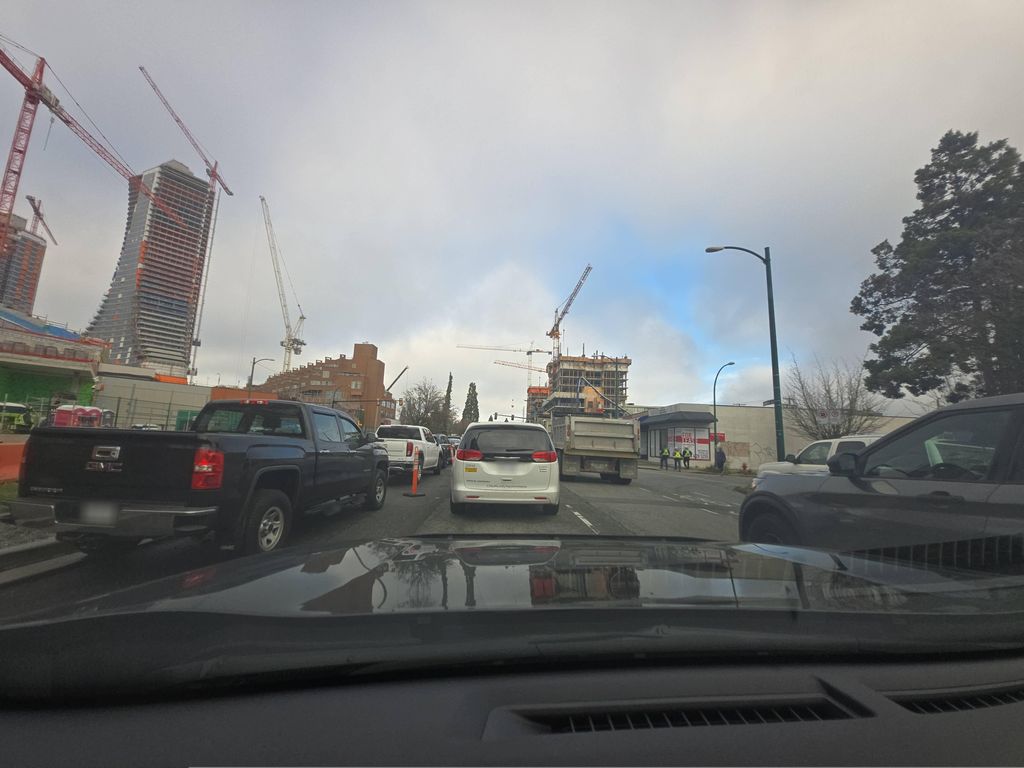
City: vancouver